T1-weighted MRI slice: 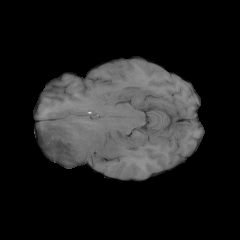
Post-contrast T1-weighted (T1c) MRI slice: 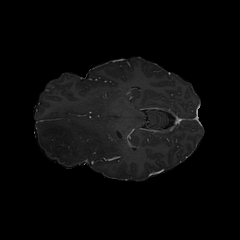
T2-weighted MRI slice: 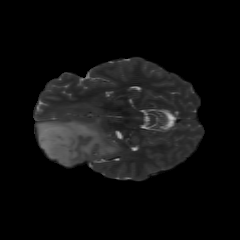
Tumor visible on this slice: yes